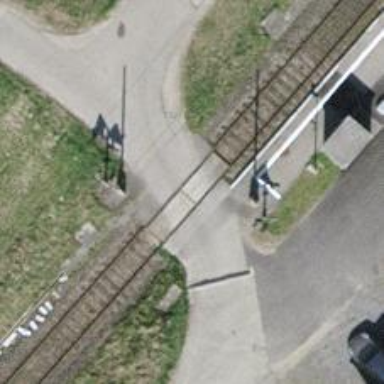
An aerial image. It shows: Level crossing along the railway.